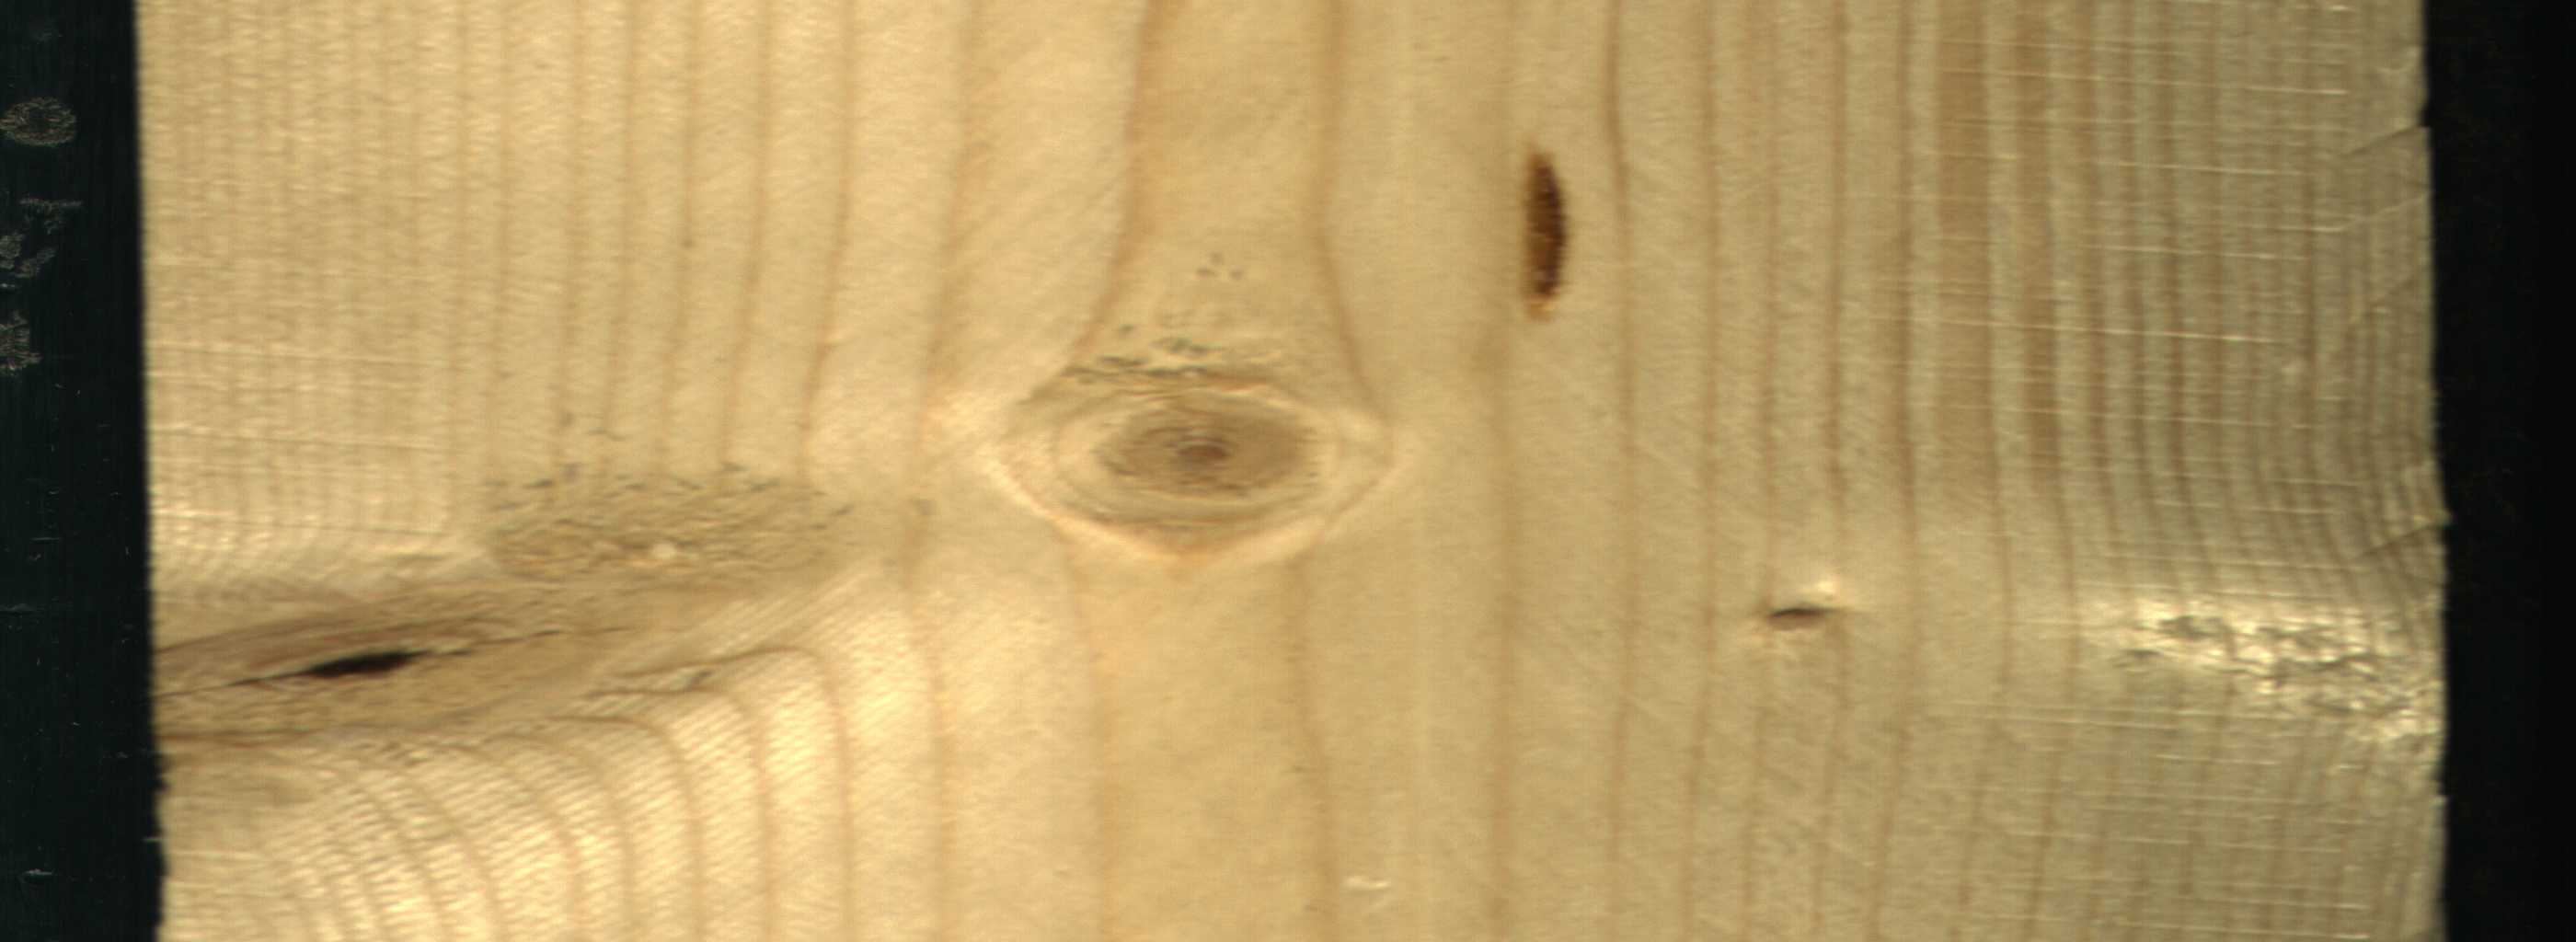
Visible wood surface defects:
resin
knot_with_crack
Live_Knot
Live_Knot